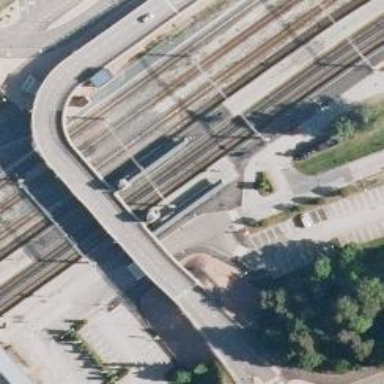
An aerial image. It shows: Railway track with continuous electrified contact line.